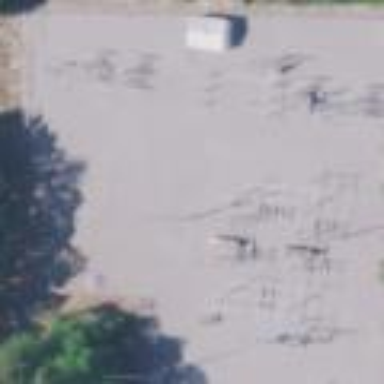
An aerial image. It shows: Substation for switching with surrounding fence.